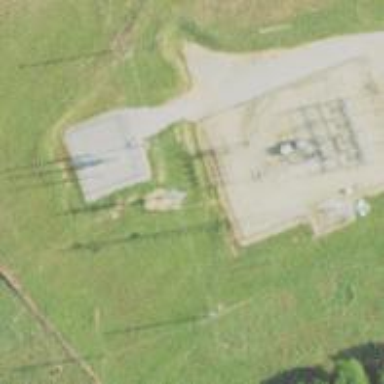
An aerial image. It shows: Power pole.